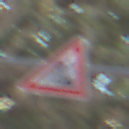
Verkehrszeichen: Arbeitsstelle
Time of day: MorningAfternoon
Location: Outdoor (Suburban)
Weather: PartlyCloudy
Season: NotSpecified
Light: Natural